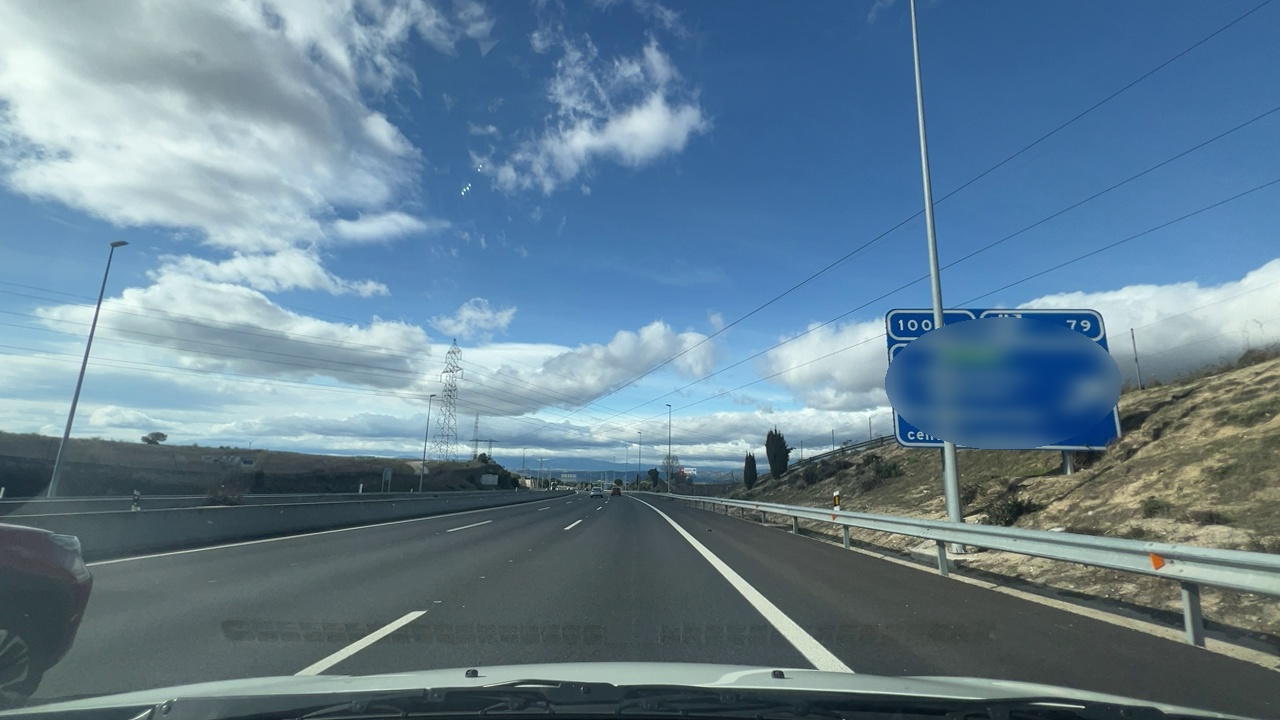
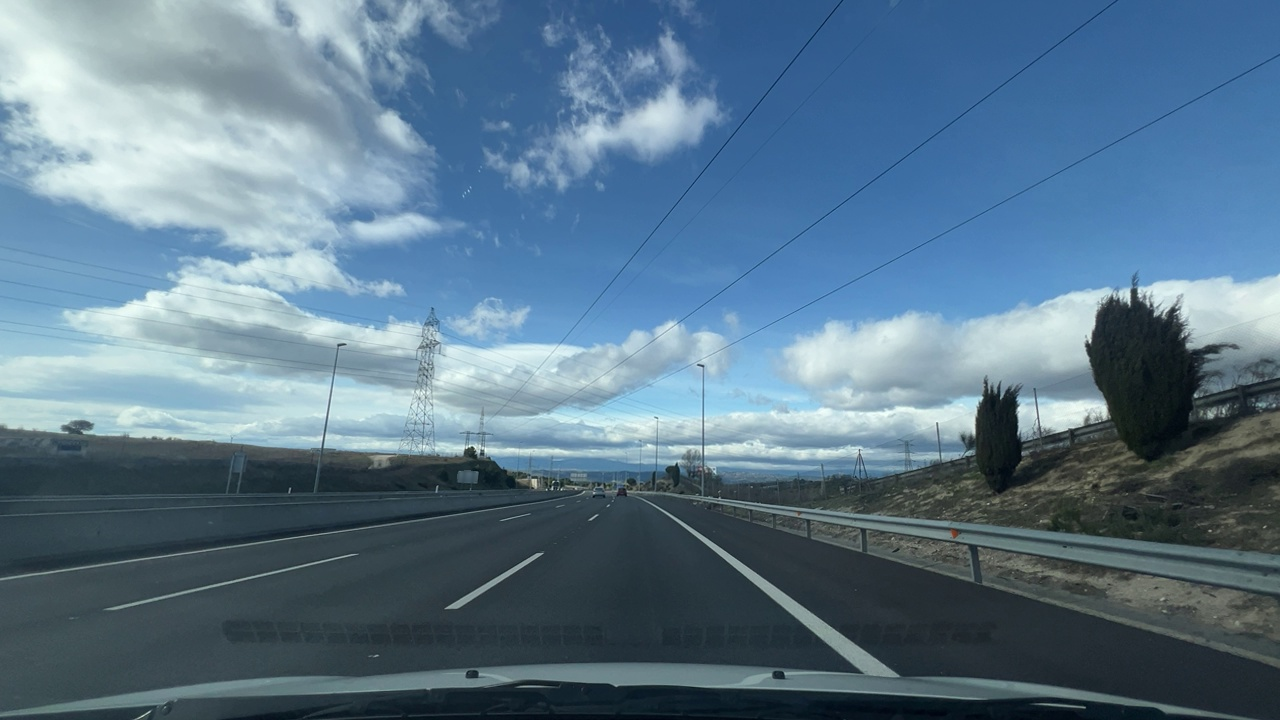
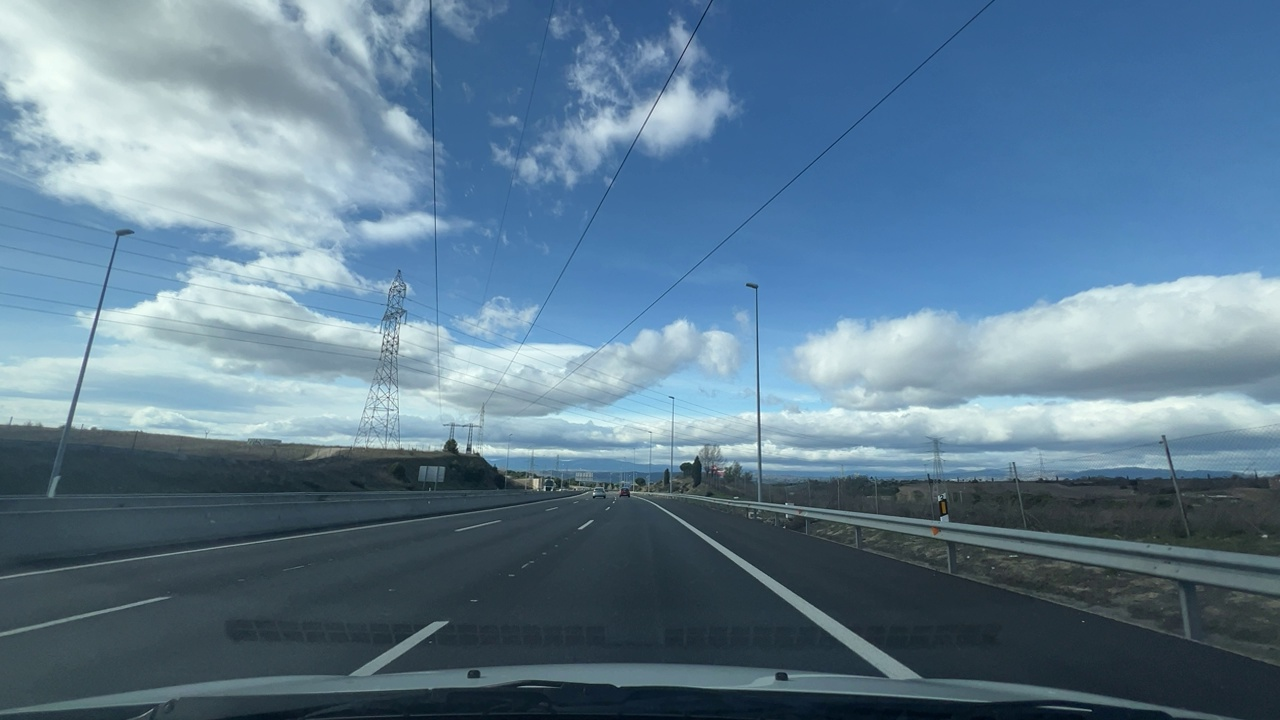
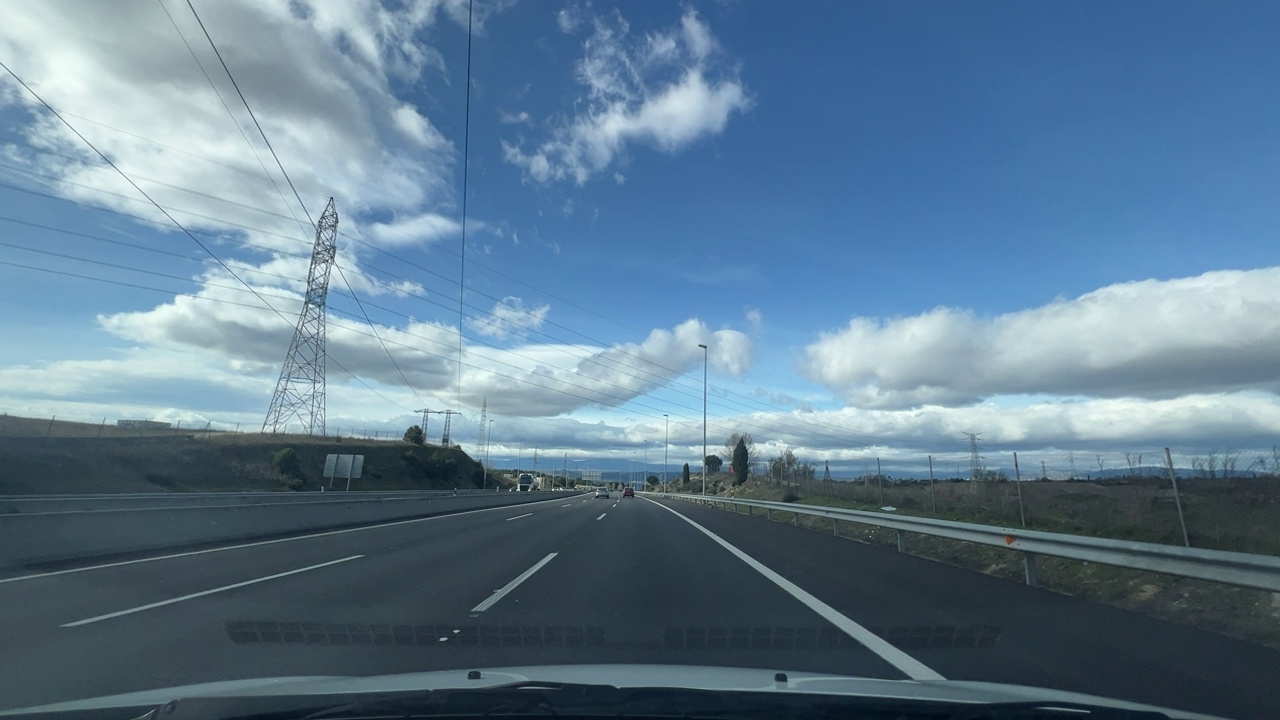
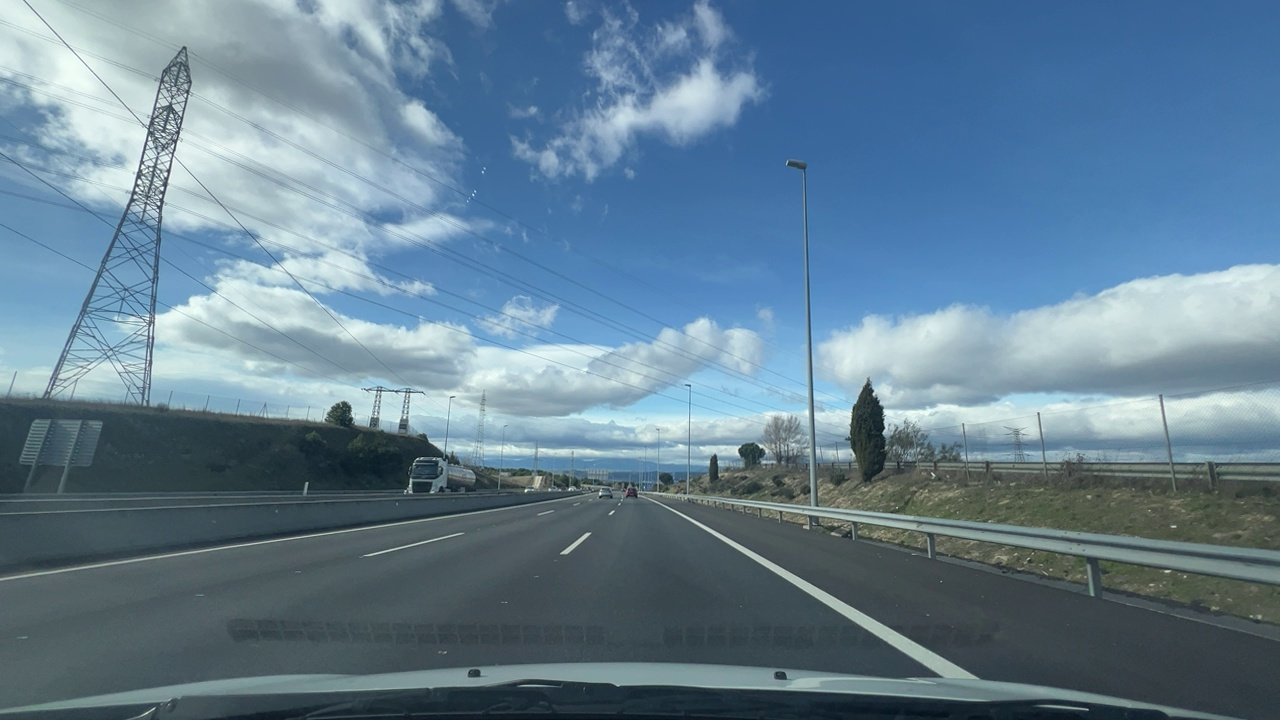
Situation: empty
Question: Are multiple traffic lights regulating the ego direction of travel displaying different colors simultaneously?
Answer: No
Reasoning: No traffic lights are visible

Situation: empty
Question: Is there a vehicle directly ahead in the ego lane with brake lights on?
Answer: No
Reasoning: there is no vehicle in front of the ego vehicle showing active red brake lights.

Situation: empty
Question: Is the distance between the ego vehicle and the vehicle ahead decreasing?
Answer: No
Reasoning: There are no vehicles in front of the ego vehicle

Situation: empty
Question: Is either the ego vehicle or the leading vehicle stationary?
Answer: No
Reasoning: The ego vehicle is moving with no other vehicle in front